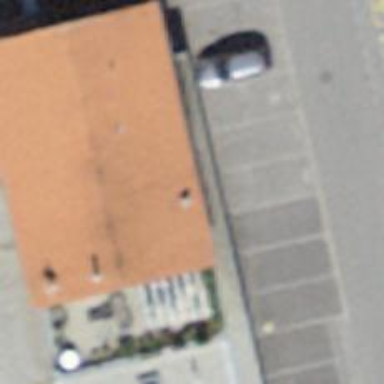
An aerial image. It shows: Convenience shop that also serves as post office.